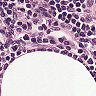
Metastatic tissue present: no